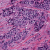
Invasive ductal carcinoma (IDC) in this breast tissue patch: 0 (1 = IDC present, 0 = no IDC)